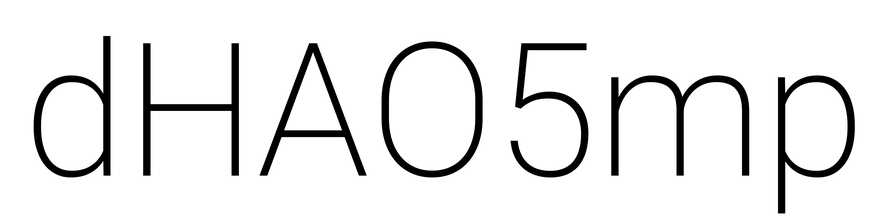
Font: Roboto_ExtraLight